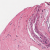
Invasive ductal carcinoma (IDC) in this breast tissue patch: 0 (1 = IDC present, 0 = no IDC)